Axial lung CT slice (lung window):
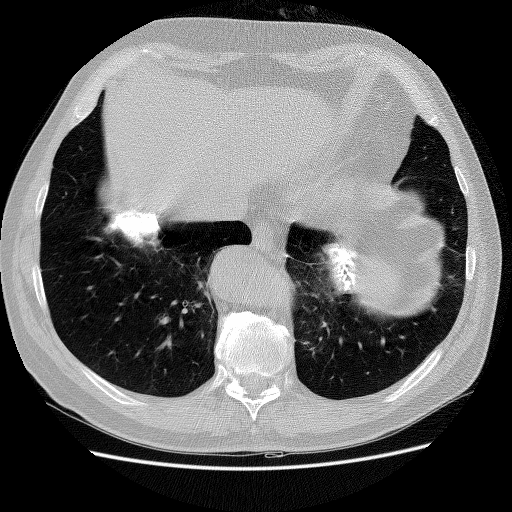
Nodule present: no